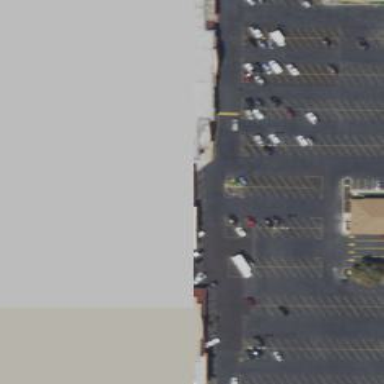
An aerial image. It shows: Parking area with surface.